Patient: sex M, age 51
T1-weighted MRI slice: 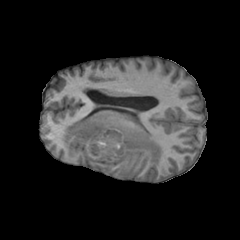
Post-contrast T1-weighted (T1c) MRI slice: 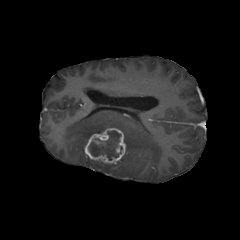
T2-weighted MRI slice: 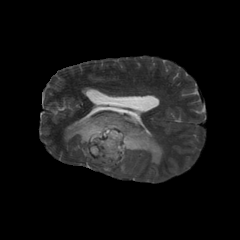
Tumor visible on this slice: yes
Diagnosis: Glioblastoma, IDH-wildtype
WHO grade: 4